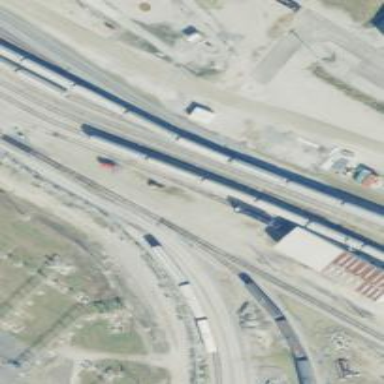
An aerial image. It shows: Railway spur service.